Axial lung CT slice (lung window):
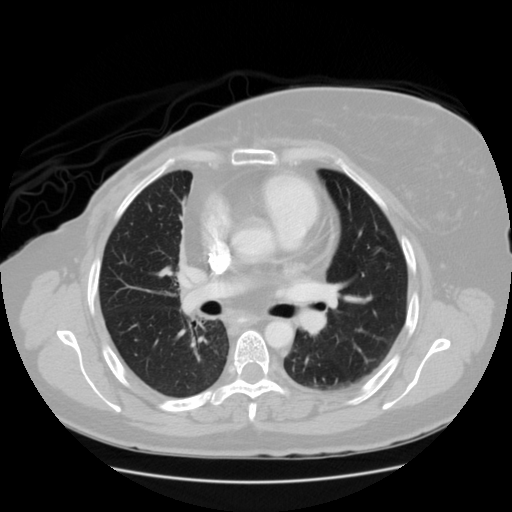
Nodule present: no